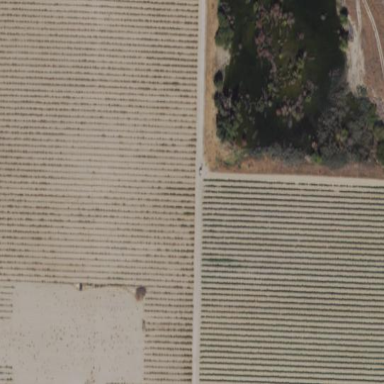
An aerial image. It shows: Vineyard.